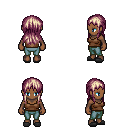
a pixel art fantasy rpg character, female body template, human, dark skin, brown pirate shirt, teal pants, white blonde unkempt hairstyle, gray slippers, four views (front, back, left, right), 2x2 character sprite sheet, small pixel art, hard edges, no anti-aliasing